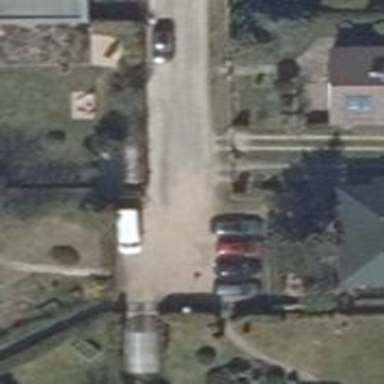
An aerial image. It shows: Driveway leading to service road.